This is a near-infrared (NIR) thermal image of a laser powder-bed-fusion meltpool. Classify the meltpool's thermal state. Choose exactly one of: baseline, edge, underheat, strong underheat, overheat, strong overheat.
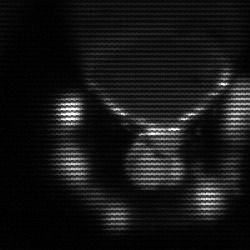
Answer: baseline